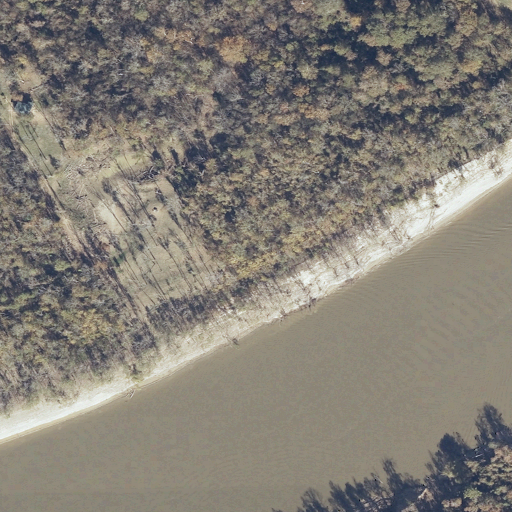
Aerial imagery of bar in Alabama named Hatchitigbee Bar containing woody wetlands, open water, herbaceous wetlands, and barren land